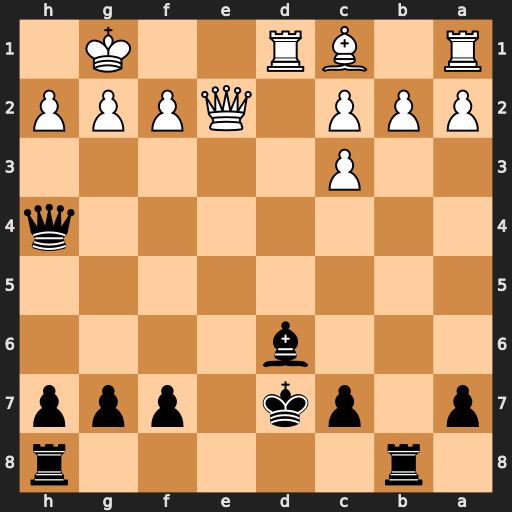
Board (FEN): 1r5r/p1pk1ppp/3b4/8/7q/2P5/PPP1QPPP/R1BR2K1
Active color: b
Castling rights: -
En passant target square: -
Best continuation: Qxh2+ Kf1 Qh1#